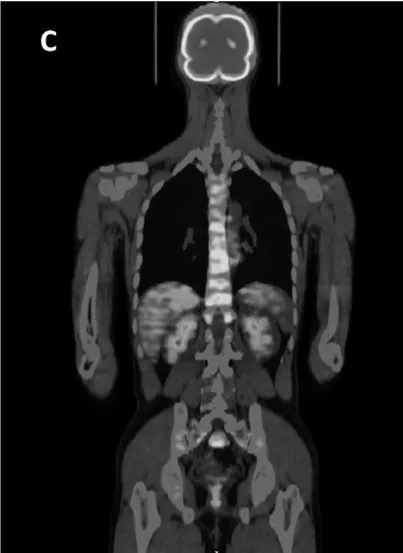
FDG-PET images. Coronal FDG-PET/CT images revealing a slight FDG uptake in the primary tumor of the right maxilla and bilateral superior internal jugular nodes.
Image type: radiology (ct)